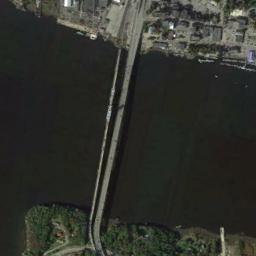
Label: bridge